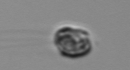
Label: flagellate